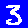
Digit: 3